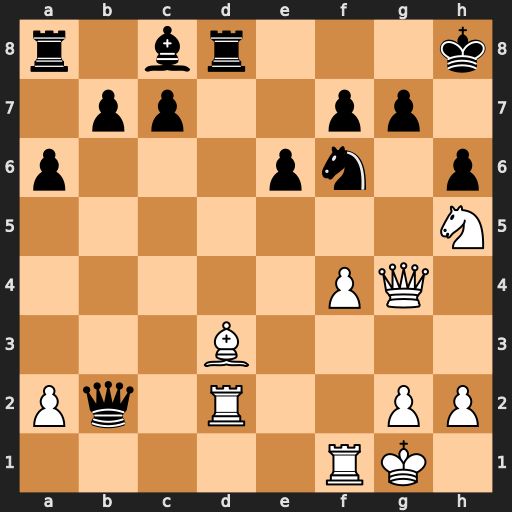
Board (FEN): r1br3k/1pp2pp1/p3pn1p/7N/5PQ1/3B4/Pq1R2PP/5RK1
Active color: w
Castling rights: -
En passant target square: -
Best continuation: Qxg7#